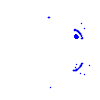
Particle: kaon